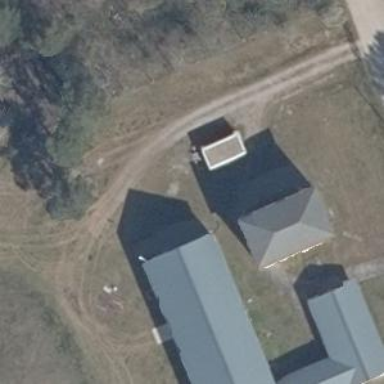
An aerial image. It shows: White building with gabled roof. The roof is black in color.